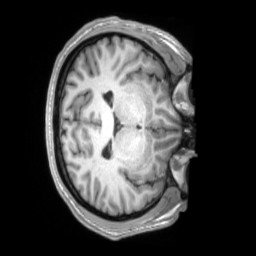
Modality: T1w
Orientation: axial
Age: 40
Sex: male
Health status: ill
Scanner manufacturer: siemens
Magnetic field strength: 3 T
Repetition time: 2.2 s
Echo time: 0.00157 s